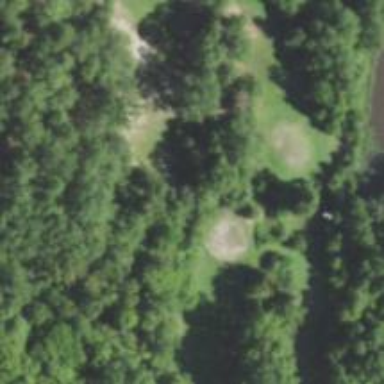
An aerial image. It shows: Golf hole.